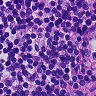
Metastatic tissue present: no